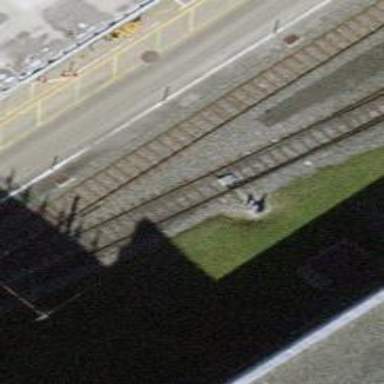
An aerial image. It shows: Railway switch.